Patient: sex F, age 59
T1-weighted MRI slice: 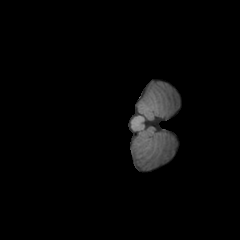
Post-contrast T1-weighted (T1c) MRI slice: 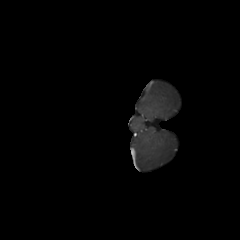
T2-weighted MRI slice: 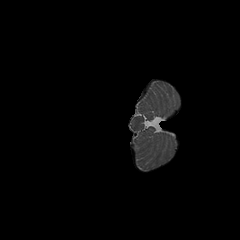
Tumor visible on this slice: no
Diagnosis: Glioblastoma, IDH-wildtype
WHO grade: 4